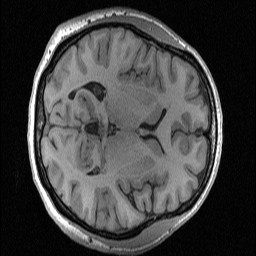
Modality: T1w
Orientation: axial
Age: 49
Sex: female